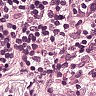
Metastatic tissue present: no